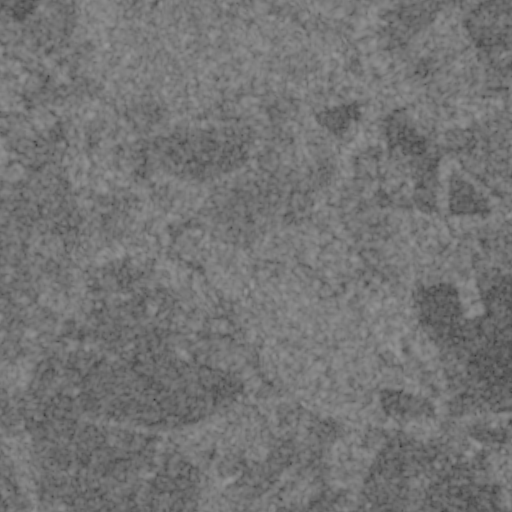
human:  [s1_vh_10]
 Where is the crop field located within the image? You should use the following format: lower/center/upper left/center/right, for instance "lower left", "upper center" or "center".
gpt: The crop field is located in the lower right of the image.
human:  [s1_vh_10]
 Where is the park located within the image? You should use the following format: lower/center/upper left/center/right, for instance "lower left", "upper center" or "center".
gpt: The park is located in the upper right of the image.
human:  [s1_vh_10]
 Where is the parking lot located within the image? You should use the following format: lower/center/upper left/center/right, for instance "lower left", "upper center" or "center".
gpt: The parking lot is located in the upper right of the image.
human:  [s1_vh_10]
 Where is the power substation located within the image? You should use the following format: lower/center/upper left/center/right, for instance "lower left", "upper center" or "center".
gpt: The power substation is located in the lower right of the image.
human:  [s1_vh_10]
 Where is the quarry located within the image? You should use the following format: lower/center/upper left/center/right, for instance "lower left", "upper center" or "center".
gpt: There is no quarry in the image.

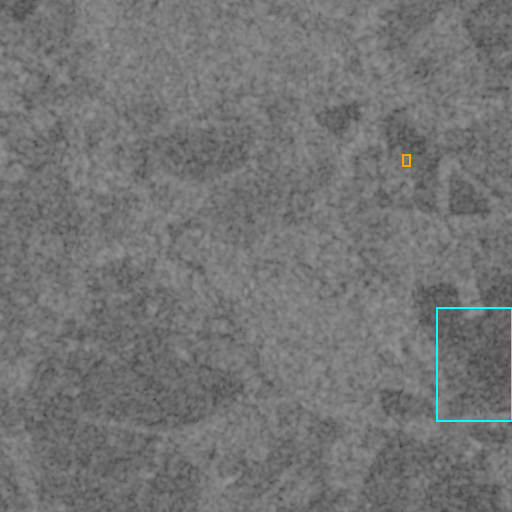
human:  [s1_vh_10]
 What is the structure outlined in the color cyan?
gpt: The structure outlined in cyan is a crop field.
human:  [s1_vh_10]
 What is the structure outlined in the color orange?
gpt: The structure outlined in orange is a park.
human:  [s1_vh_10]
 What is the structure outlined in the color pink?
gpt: There is no pink outline.